Question: The picture shows the balloon popping problem. You need to pop all the balloons in a certain order. The reward for a popped balloon is the product of itself and the values on the left and right balloons. If there is no balloon on the left or right, multiply the value of the balloon on the left or right by 1. You need only find the total maximum reward. Give me the number.
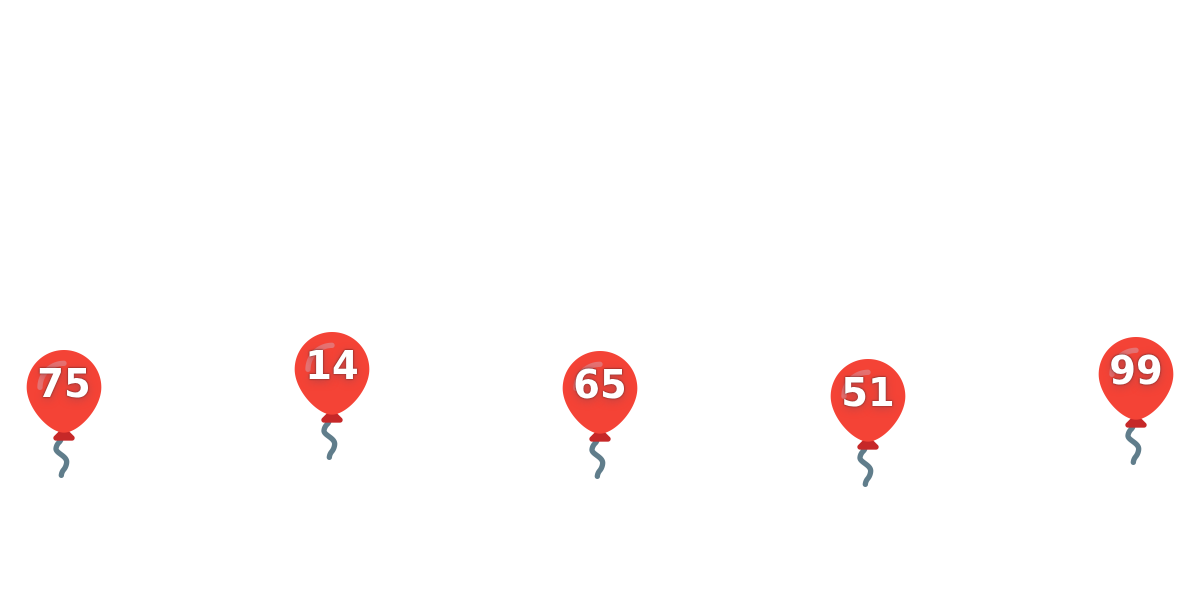
Answer: 886584